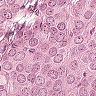
Metastatic tissue present: yes